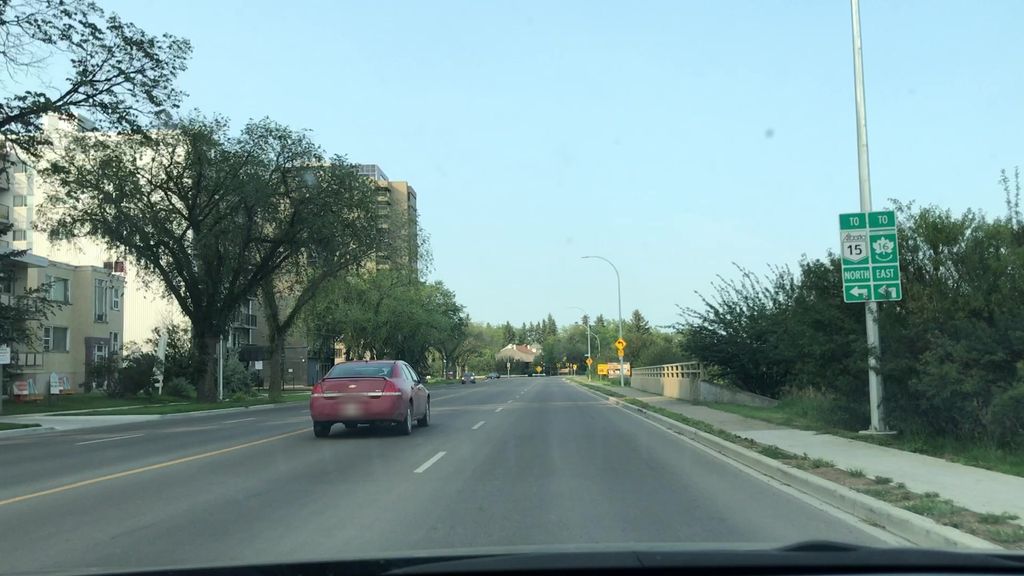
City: edmonton